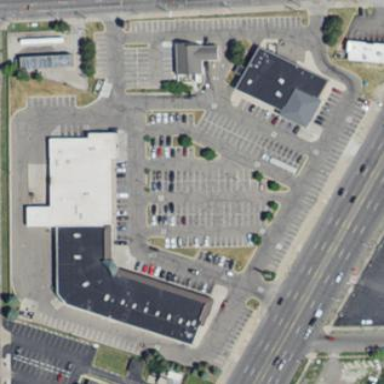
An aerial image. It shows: Retail area.